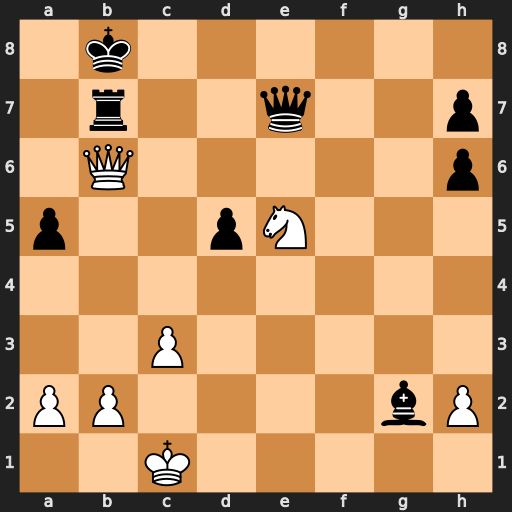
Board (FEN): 1k6/1r2q2p/1Q5p/p2pN3/8/2P5/PP4bP/2K5
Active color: w
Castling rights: -
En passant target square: -
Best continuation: Nc6+ Kc8 Nxe7+